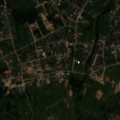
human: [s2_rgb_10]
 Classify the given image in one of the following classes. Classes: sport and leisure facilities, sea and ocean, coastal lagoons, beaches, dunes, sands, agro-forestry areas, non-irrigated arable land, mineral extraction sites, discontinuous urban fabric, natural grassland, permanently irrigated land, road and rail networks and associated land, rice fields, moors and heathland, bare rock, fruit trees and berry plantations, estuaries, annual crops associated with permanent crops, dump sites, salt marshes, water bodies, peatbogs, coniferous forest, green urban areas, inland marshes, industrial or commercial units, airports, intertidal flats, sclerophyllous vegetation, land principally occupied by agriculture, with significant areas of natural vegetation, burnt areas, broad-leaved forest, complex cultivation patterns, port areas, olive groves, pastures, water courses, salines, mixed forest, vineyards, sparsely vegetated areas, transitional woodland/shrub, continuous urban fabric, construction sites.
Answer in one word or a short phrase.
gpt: discontinuous urban fabric, pastures, complex cultivation patterns